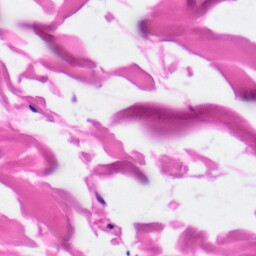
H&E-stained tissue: Skin